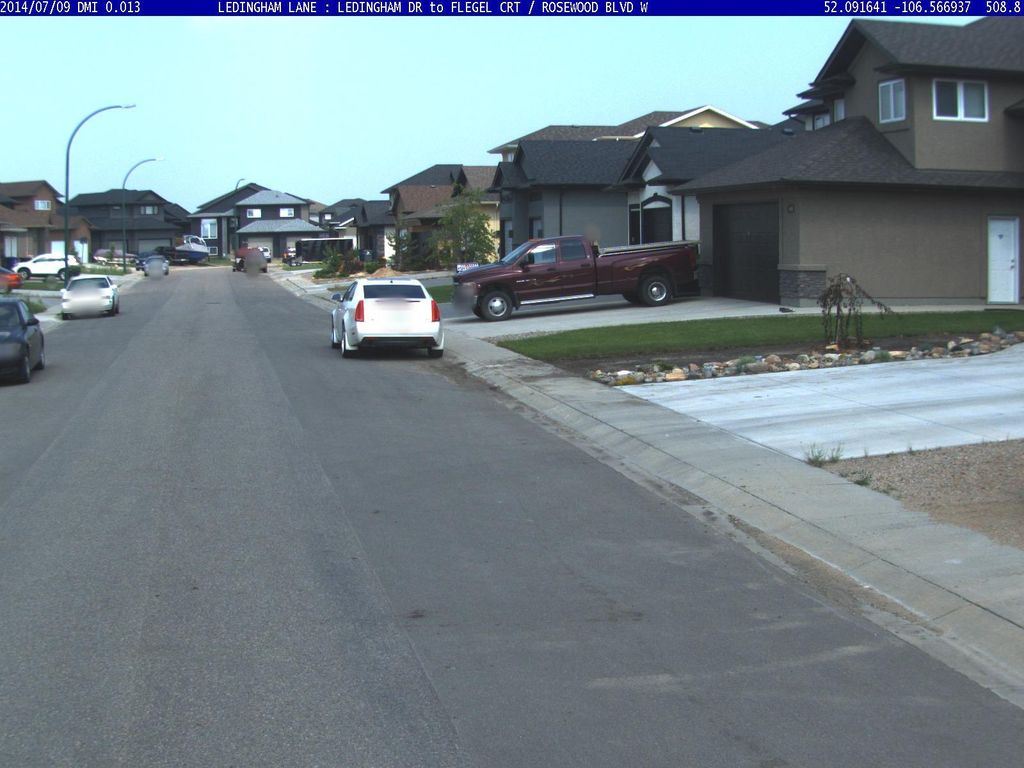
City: saskatoon